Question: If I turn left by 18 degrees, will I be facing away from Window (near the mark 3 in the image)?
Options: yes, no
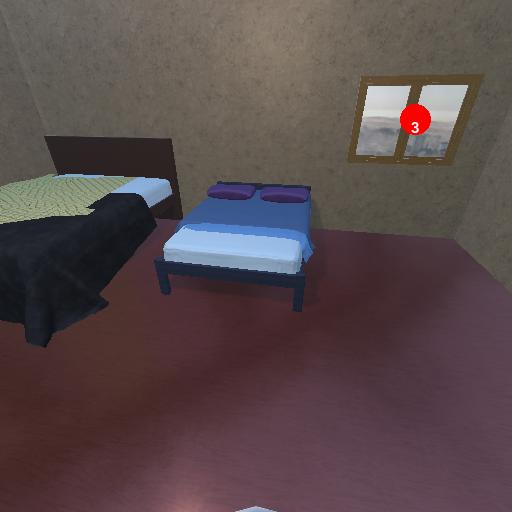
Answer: yes